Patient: sex M, age 35
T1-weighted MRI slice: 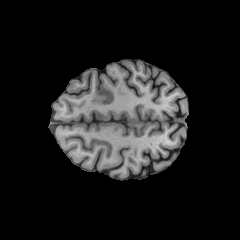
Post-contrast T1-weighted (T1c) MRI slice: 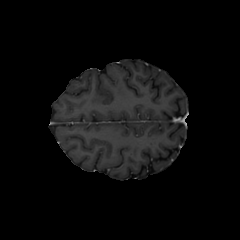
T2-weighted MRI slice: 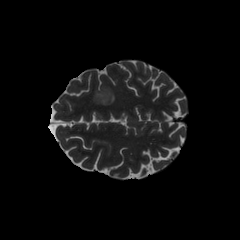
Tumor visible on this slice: yes
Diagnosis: Astrocytoma, IDH-mutant
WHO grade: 3